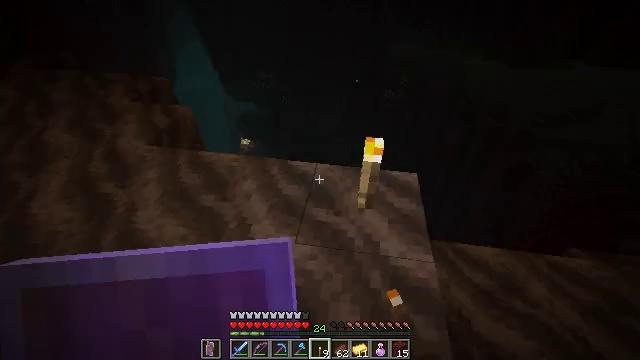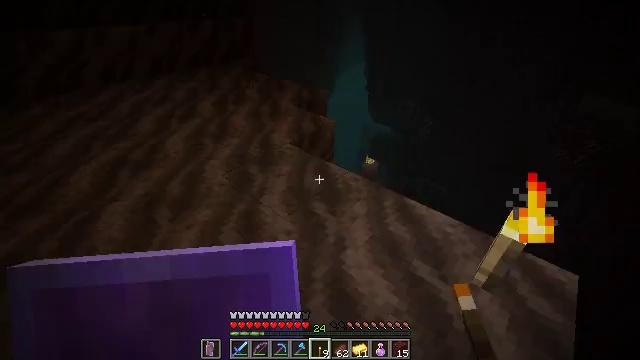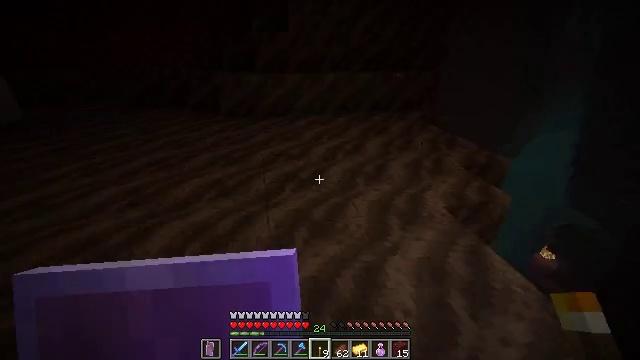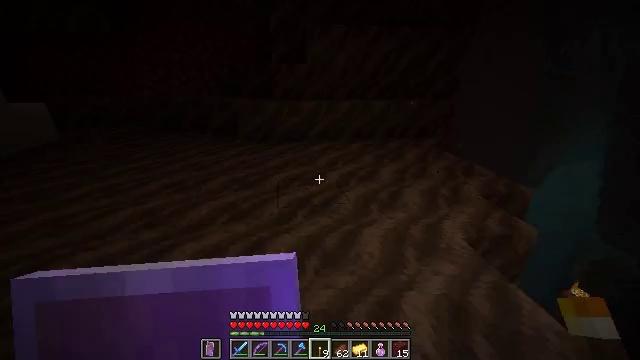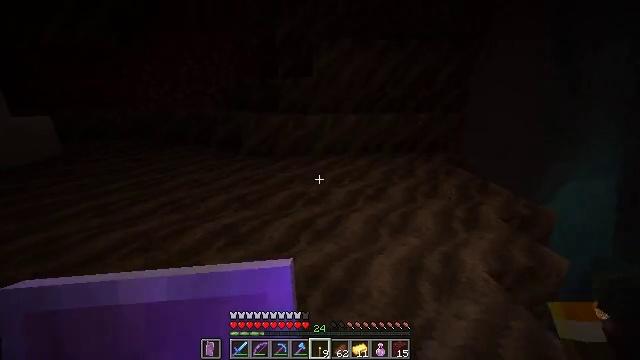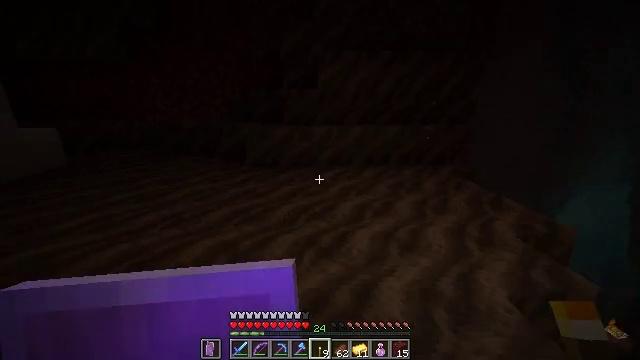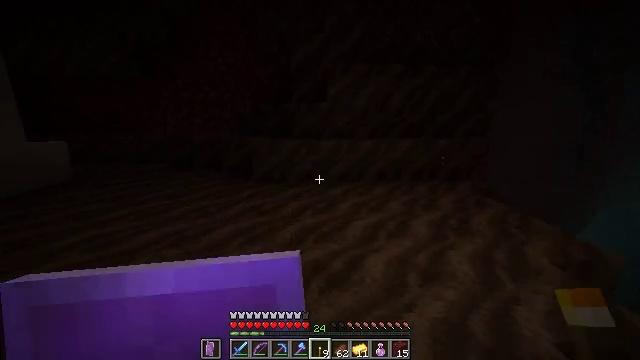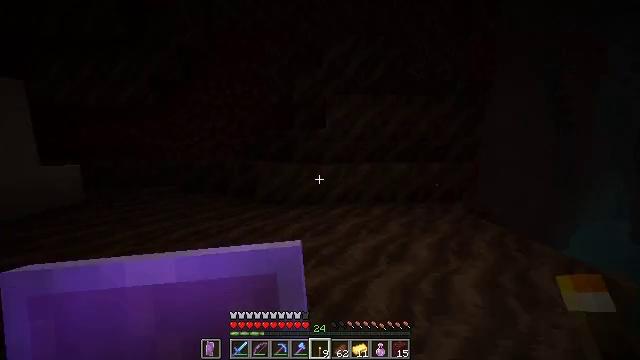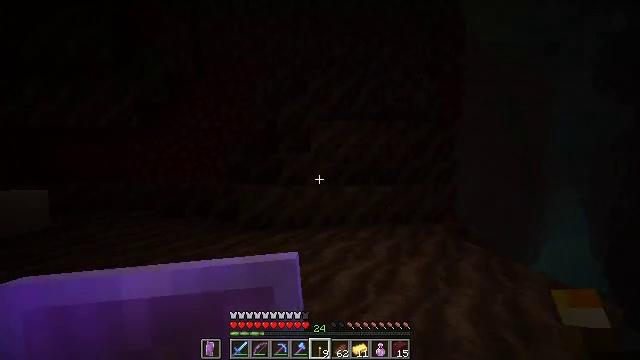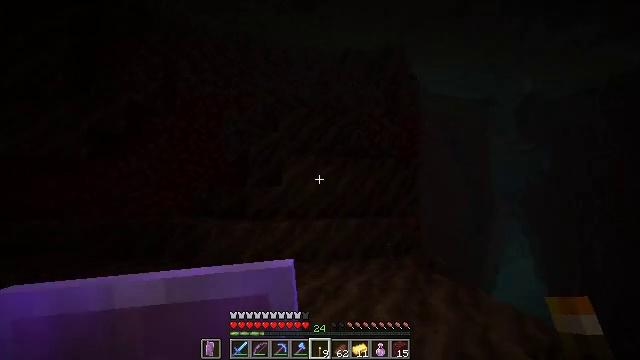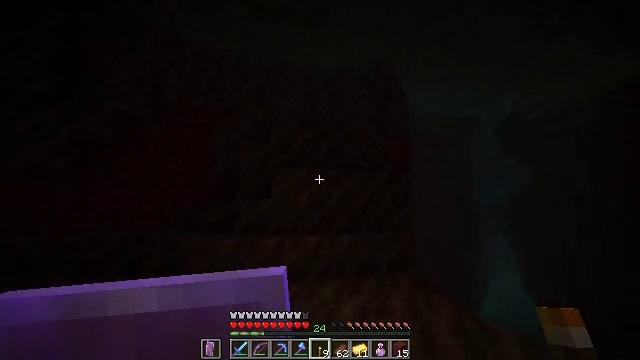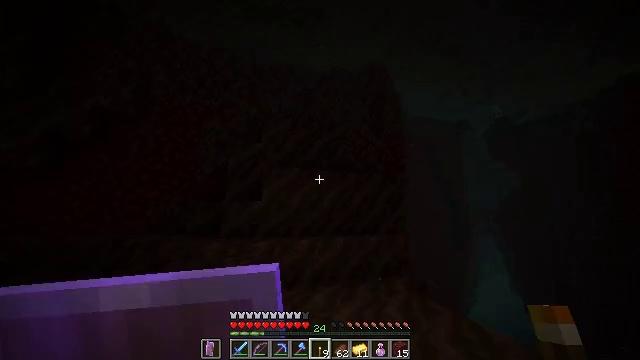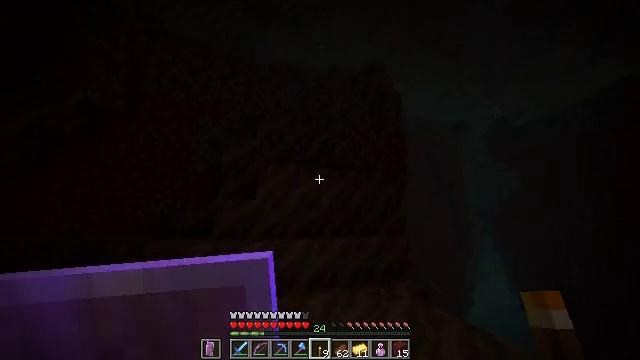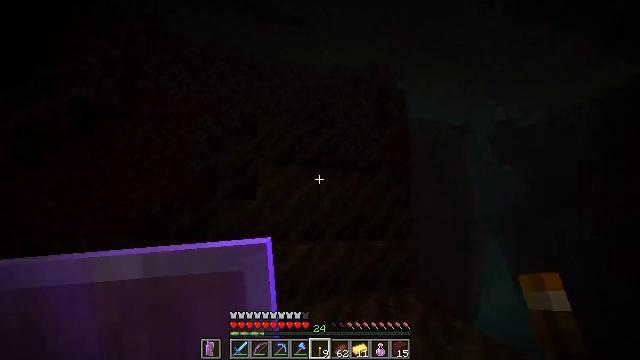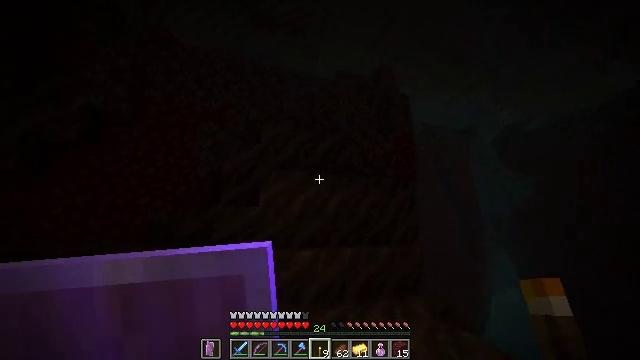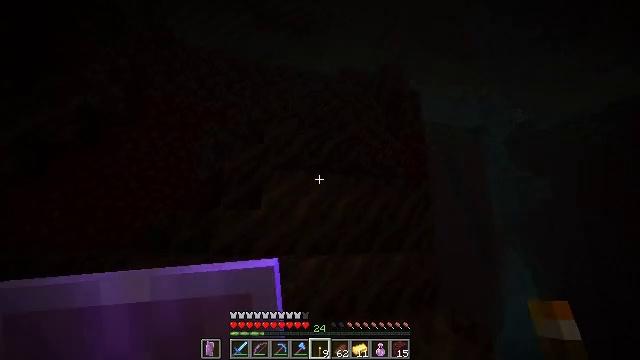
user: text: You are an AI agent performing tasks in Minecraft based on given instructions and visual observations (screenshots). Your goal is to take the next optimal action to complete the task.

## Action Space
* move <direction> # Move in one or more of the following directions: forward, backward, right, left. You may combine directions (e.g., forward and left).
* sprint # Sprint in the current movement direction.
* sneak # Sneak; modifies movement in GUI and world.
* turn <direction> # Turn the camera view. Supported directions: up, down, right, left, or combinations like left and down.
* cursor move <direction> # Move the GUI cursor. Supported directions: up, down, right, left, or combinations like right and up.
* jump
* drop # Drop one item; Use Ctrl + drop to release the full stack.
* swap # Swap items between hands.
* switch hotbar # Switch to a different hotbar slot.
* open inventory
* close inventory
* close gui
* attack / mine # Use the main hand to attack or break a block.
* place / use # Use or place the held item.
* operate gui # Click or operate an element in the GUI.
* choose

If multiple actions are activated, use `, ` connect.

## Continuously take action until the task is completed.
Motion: motion action
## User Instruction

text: Dig soul soil with a shovel.
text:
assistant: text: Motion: move forward, turn left and up
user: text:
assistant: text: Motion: move forward, turn left and up
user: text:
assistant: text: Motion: move forward, turn left and up
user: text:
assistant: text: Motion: move forward, turn left and up
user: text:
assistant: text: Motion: move forward, turn left and up
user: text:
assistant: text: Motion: move forward, sprint, turn left and up
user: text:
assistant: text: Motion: move forward, sprint, turn up
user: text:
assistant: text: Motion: move forward, turn right and up
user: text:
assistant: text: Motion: move forward, turn right and up
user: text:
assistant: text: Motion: move forward, turn right and up
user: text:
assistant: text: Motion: move forward, turn right
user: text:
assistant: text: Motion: move forward
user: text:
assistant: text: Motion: move forward
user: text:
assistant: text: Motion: move forward, turn left and up
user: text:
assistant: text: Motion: move forward, turn left
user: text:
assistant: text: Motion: move forward
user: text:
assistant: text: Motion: move forward
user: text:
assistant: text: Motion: move forward, turn left
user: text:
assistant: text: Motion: move forward, turn left
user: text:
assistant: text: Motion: move forward, turn left and down
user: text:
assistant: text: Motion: move forward
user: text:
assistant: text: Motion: move forward, turn right and down
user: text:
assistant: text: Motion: move forward, turn down
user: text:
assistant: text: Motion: move forward, turn left and down
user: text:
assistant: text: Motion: move forward, turn left and down
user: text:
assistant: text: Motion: move forward and move left, turn left and down
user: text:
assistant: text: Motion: move forward and move left
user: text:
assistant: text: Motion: move forward and move left
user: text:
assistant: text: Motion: move forward, jump
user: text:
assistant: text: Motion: move forward, jump